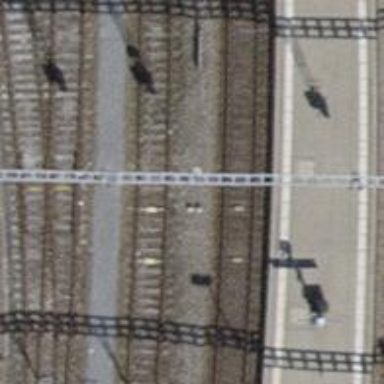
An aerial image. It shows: Railway signal.